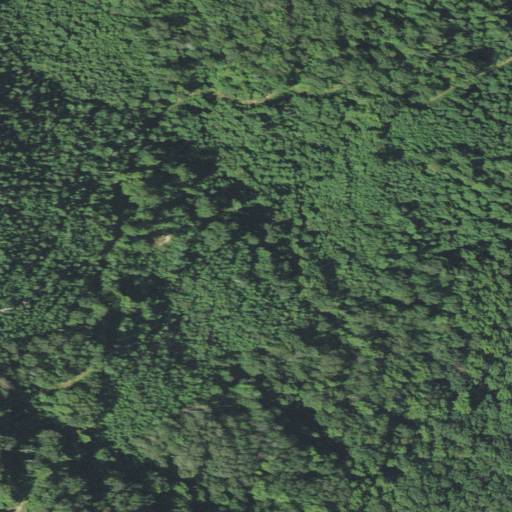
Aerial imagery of ridge(s) in North Carolina named Ball Alley containing only deciduous forest